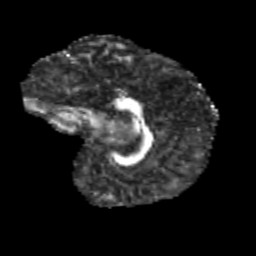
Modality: FA
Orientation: sagittal
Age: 13
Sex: male
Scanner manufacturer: siemens
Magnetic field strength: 3 T
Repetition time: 3.8 s
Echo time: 0.07 s